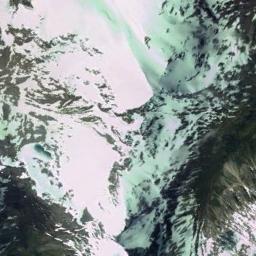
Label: snowberg